Interaction volume radius: 10 \u00c5
Interaction volume height: 15 \u00c5
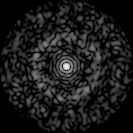
Disorder parameter: 0.8243